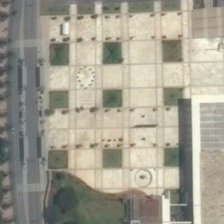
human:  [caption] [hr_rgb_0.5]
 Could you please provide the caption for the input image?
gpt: a square is near a road with green trees in two sides .

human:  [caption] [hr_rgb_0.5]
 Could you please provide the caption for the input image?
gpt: a square is near a road with green trees in two sides .

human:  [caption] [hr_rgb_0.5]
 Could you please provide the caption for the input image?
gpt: a square is near a road with green trees in two sides .

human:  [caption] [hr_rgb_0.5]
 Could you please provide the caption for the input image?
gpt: there are many rectangular blocks in the square .

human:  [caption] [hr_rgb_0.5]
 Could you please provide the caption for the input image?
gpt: there are many rectangular blocks in the square .